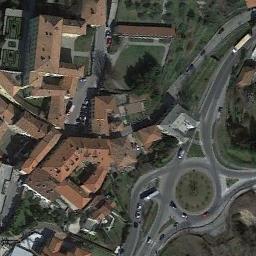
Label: roundabout